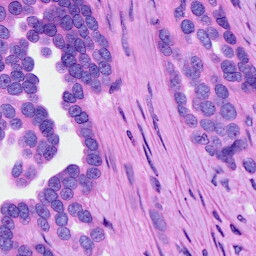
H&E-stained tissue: Ovarian